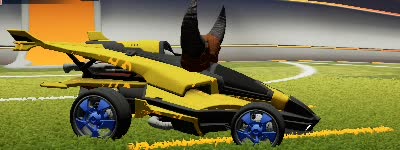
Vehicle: aftershock